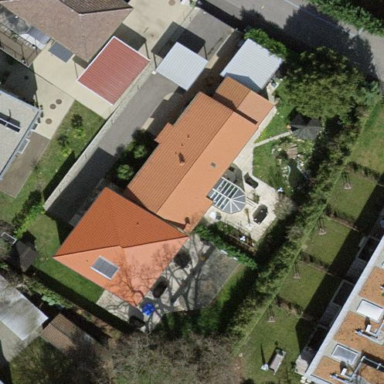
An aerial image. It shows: Garden enclosed by fence.